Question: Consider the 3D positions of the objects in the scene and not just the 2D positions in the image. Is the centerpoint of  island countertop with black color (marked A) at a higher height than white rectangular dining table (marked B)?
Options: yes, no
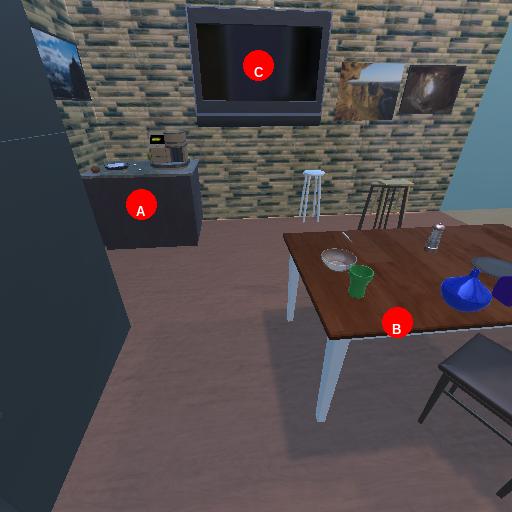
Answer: yes